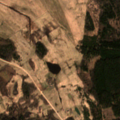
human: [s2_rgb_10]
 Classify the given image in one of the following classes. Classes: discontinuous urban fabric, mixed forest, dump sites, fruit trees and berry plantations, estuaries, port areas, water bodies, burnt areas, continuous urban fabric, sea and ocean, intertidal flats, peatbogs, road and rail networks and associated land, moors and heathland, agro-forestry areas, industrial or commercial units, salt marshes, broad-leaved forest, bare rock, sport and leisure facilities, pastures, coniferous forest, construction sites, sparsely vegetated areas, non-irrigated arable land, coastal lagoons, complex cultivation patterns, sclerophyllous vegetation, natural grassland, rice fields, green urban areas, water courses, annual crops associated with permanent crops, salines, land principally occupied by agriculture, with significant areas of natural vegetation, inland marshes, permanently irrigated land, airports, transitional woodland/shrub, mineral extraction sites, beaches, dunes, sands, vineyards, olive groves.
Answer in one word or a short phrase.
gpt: land principally occupied by agriculture, with significant areas of natural vegetation, broad-leaved forest, coniferous forest, mixed forest, transitional woodland/shrub